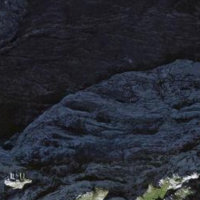
EUNIS habitat code: 31
Species observed at this site:
Lasiommata maera